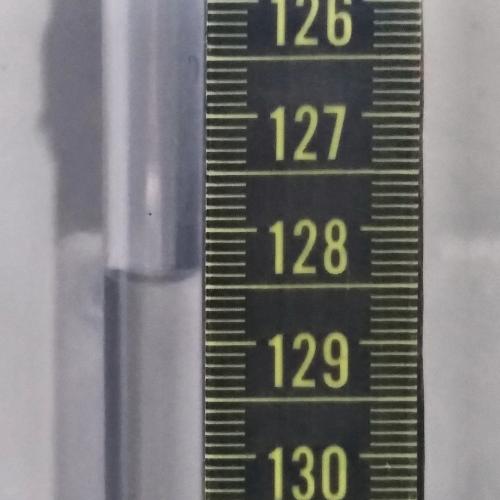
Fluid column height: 128.4 cm